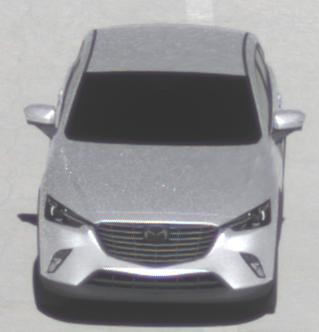
Make: Mazda
Model: CX-3 SKYACTIV-G 120
Detailed model: CX-3 (DK)
Model produced from: 2015/06
Model produced until: 2018/06
Doors: 5
Color: white
Road condition: dry road
Daytime: morning or afternoon
Contrast: high contrast